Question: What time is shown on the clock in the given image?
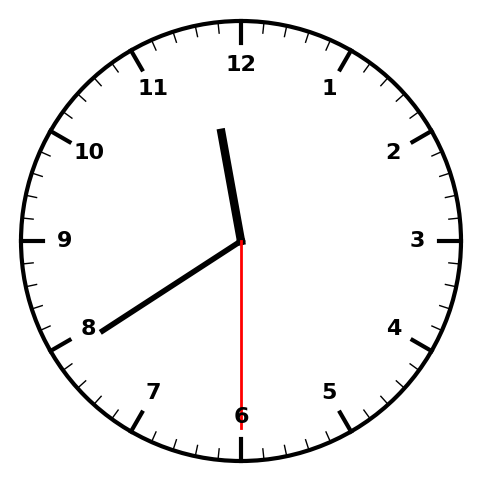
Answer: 11:39:30